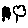
Label: tree